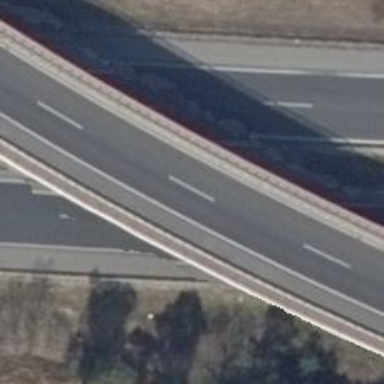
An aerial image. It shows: Asphalt surface bridge on motorway link.